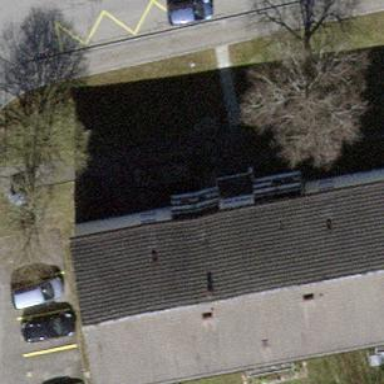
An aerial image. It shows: Gabled roof dimgray apartment building with Cornsilk-colored walls.